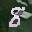
Label: 8